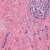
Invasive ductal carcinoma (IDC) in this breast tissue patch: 1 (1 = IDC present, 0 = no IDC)